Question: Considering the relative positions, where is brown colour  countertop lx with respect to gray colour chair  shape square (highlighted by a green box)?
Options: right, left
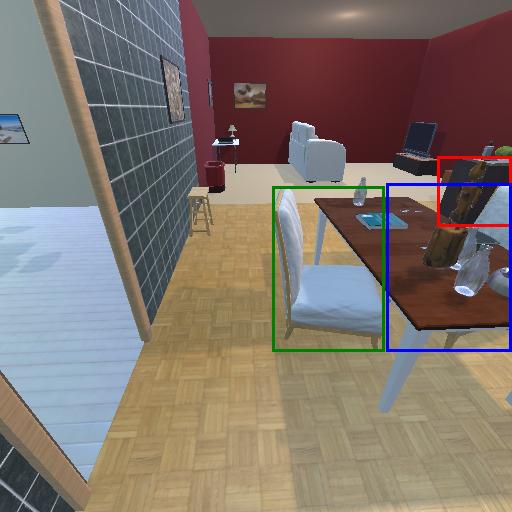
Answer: right